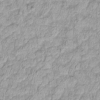
Label: not_dusty